Question: So I have got this class called 'TypingKeyboard'. It's a class that draws a string on the screen as if it is typed by someone, with sounds. I use this for many things, for example in the main menu, credits and the game itself.
'''
class TypingKeyboard
{
SoundEffect foo;
public TypingKeyboard(string text, int intervalBetweenKeys, blah blah blah){}
public void LoadContent(ContentManager content)
{
foo = Content.Load<SoundEffect>("keysoundthinggy");
}
}
'''
In order to hear sounds you need to load the sounds, and store them. This happens for every instance of the class I have.
So every time you make this class, you need to call 'LoadContent' and it loads the 'SoundEffect' to the RAM. This is not very efficient since I always use the same sounds.

Is there a way that I can create a class that you need to make an instance of once and then can call the sounds from "anywhere" I want?
Like this:
'''
// I need to play the sound!
TypingKeyboardData.Foo.Play();
'''
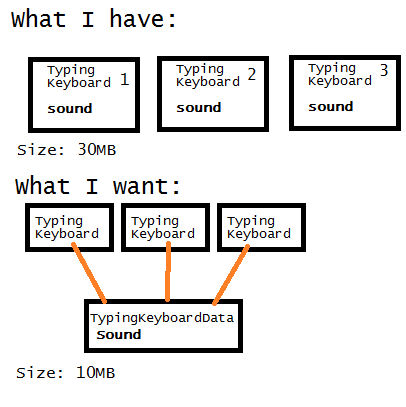
Answer: Use the <URL> pattern:
'''
public class TypingKeyboardData
{
private static readonly Lazy<TypingKeyboardData> _instance
= new Lazy<TypingKeyboardData>(() => new TypingKeyboardData());
// private to prevent direct instantiation.
private TypingKeyboardData()
{
}
// accessor for instance
public static TypingKeyboardData Instance
{
get
{
return _instance.Value;
}
}
// Add all required instance methods below
}
'''
More <URL>.